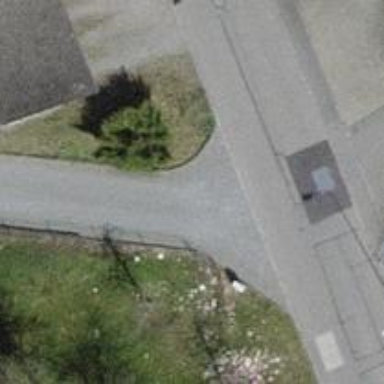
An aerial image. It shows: Road made of pebblestone meant for service vehicles.